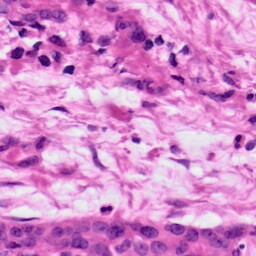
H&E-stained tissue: Ovarian